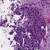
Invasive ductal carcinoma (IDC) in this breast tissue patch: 1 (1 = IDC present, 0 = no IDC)